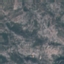
Land use / land cover class: HerbaceousVegetation